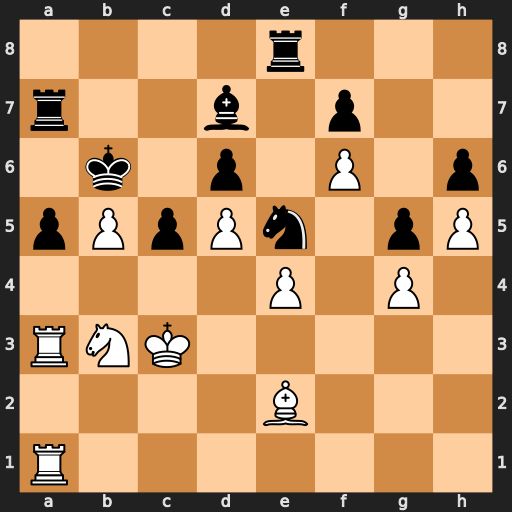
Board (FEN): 4r3/r2b1p2/1k1p1P1p/pPpPn1pP/4P1P1/RNK5/4B3/R7
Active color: w
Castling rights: -
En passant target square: -
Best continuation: Nxa5 Rxa5 Rxa5